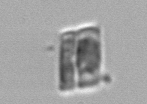
Label: Bacillariophyceae_morphotype1